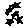
Label: star